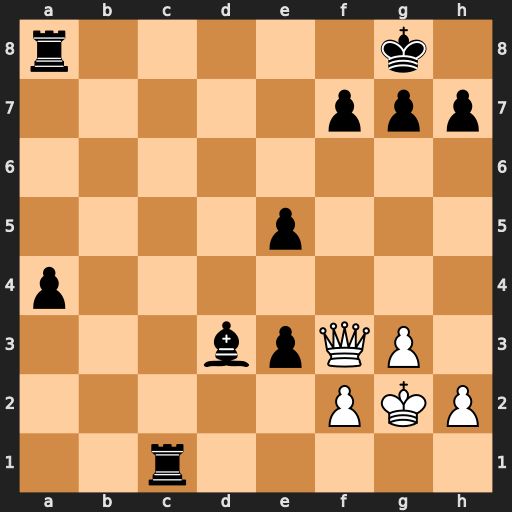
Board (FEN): r5k1/5ppp/8/4p3/p7/3bpQP1/5PKP/2r5
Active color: w
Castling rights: -
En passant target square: -
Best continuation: Qxa8+ Rc8 Qxc8#